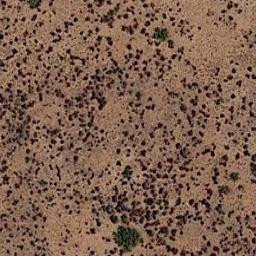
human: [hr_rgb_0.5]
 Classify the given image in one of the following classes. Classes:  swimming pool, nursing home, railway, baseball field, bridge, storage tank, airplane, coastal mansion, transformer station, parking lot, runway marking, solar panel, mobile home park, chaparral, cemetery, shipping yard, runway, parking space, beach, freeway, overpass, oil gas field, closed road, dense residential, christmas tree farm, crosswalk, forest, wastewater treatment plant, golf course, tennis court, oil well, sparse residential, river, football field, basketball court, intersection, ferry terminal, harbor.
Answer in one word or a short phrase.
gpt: chaparral